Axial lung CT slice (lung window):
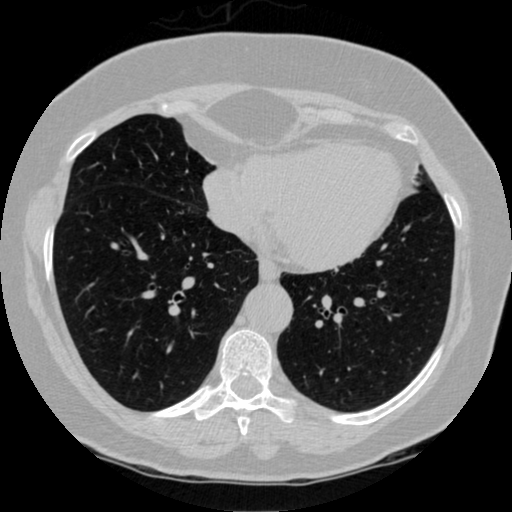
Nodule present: no